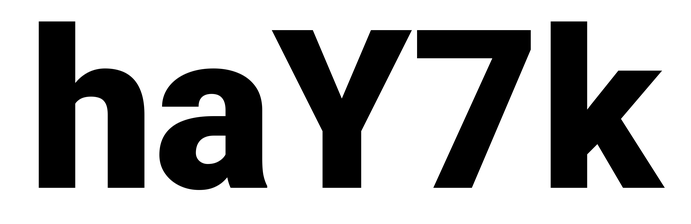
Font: Roboto_Black